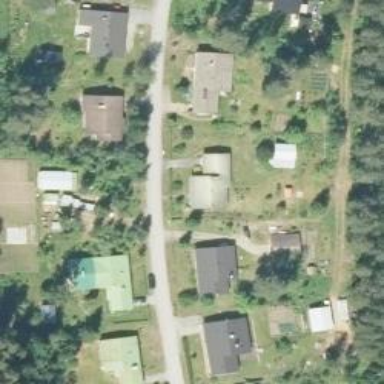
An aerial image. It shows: Asphalt road in living street.